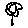
Label: flower